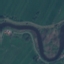
Land use / land cover: River